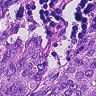
Metastatic tissue present: yes